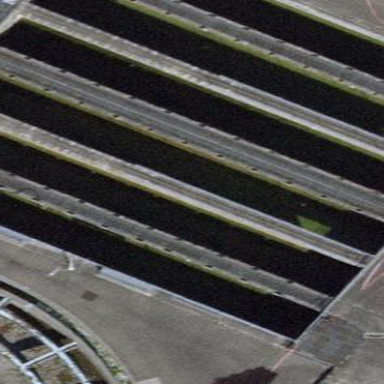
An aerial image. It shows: Body of wastewater.